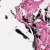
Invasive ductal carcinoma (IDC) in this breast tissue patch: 0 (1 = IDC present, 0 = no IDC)